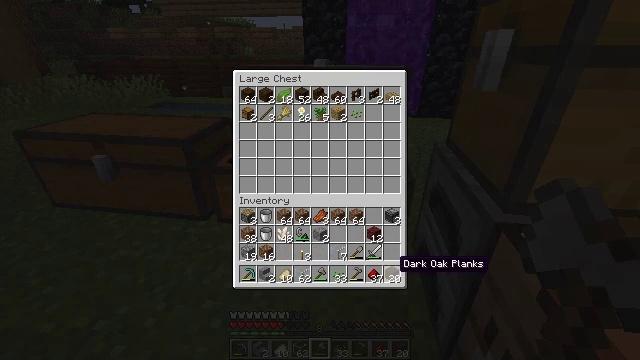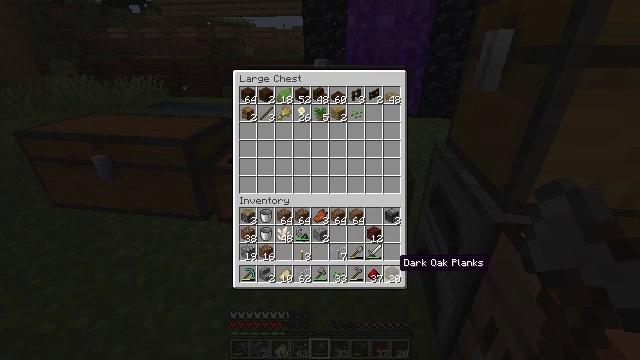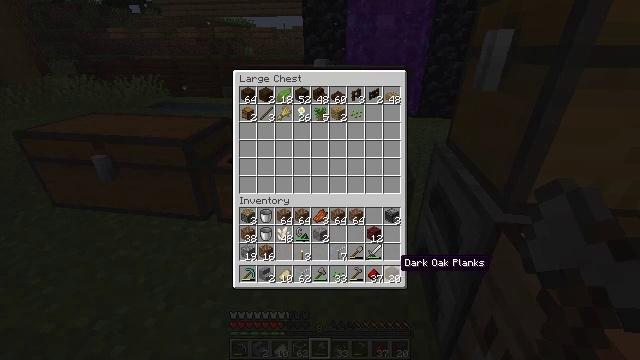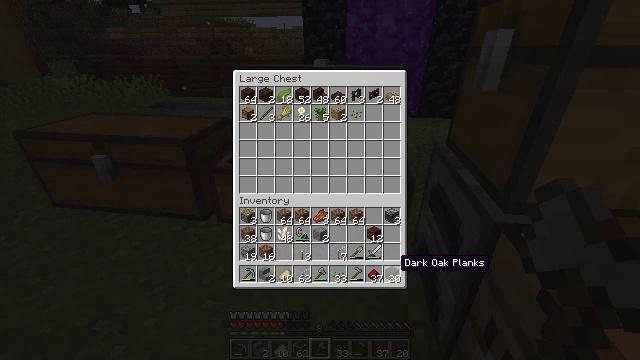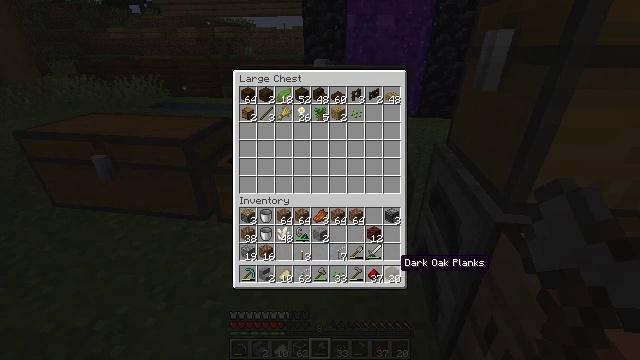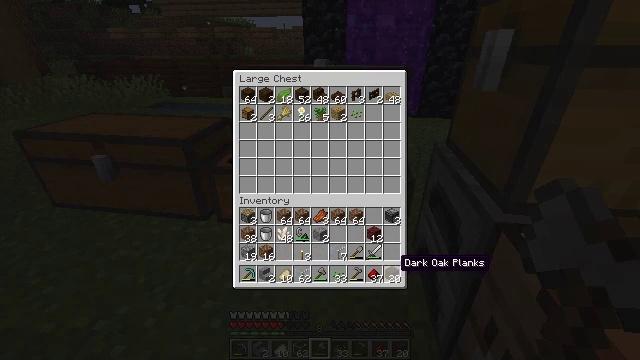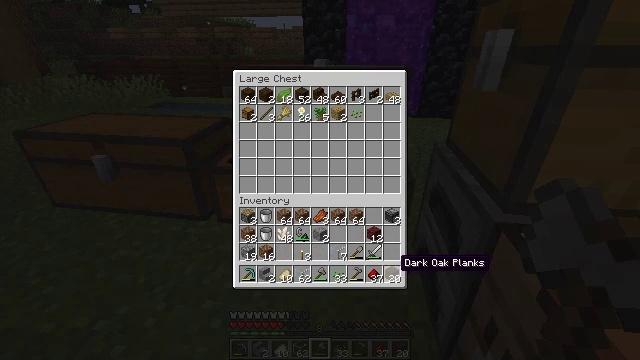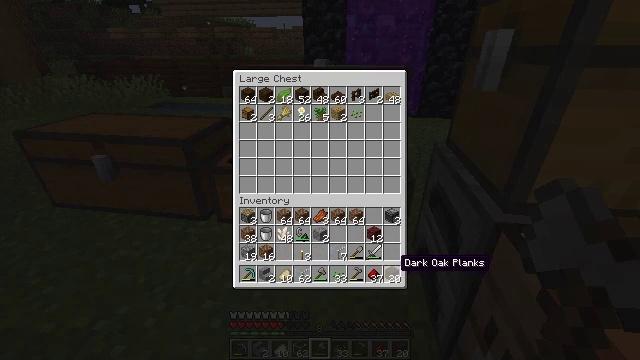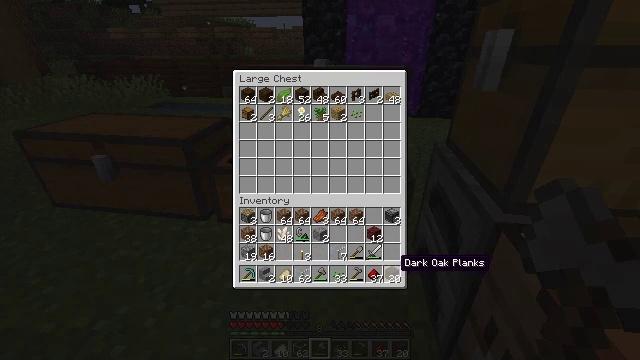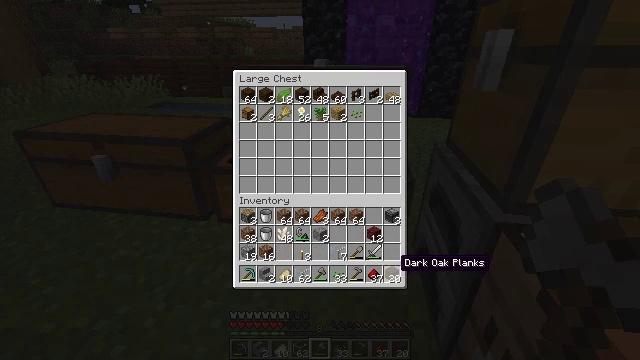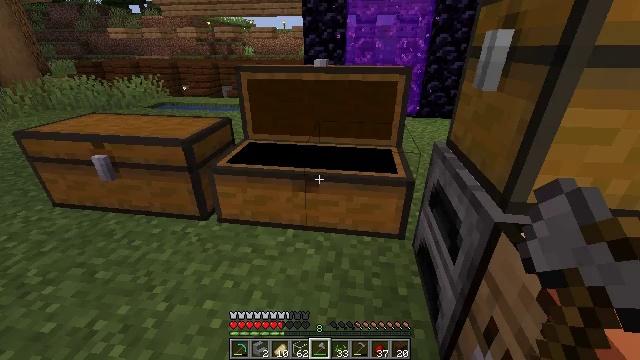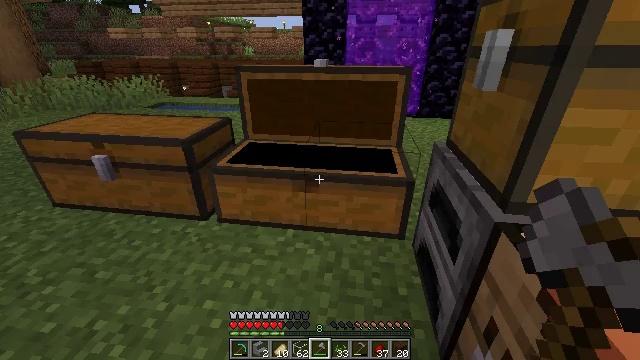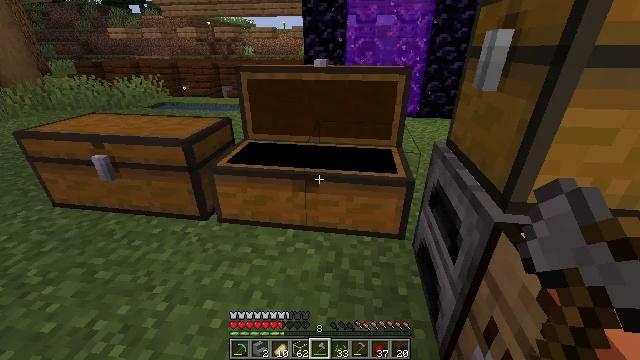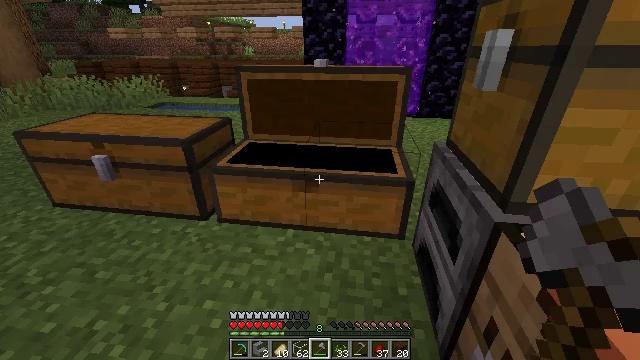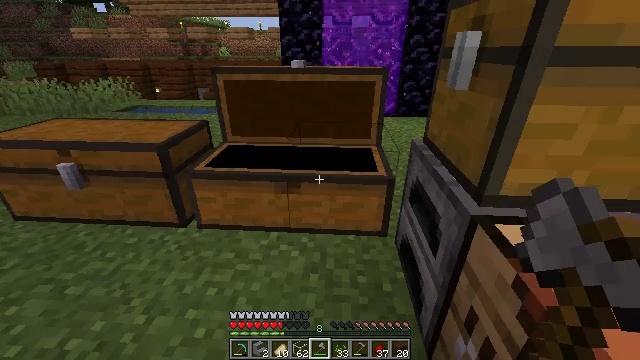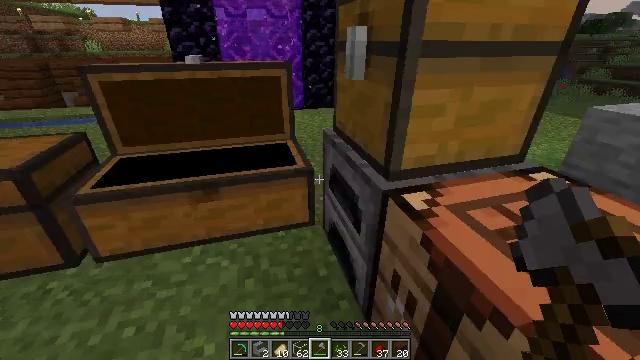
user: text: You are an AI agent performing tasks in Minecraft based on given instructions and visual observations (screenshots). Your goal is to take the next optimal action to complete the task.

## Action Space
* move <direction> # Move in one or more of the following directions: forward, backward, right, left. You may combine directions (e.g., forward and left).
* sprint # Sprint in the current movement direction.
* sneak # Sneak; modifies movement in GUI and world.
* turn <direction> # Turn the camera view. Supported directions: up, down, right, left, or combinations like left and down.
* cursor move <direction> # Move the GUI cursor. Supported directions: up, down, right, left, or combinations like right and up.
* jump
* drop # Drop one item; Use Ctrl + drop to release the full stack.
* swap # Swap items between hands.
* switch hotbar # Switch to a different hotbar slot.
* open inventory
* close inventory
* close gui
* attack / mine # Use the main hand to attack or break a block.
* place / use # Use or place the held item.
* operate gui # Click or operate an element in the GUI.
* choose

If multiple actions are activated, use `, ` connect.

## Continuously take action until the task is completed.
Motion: motion action
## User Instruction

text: Interact with the crafting table to get a dark oak trapdoor.
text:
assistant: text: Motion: no_op
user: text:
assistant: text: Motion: no_op
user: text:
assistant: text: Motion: no_op
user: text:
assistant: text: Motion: no_op
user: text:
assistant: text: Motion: no_op
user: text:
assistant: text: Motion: no_op
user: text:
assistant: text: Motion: no_op
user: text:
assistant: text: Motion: no_op
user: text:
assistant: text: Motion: no_op
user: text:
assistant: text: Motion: no_op
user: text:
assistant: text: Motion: no_op
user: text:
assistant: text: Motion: no_op
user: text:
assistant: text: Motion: no_op
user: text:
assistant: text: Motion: turn right
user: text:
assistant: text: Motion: turn right and down
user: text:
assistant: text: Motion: turn right and down
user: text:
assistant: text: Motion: turn right and down
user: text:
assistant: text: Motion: turn right and down
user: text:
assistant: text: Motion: no_op
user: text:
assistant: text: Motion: use / place
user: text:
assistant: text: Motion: use / place
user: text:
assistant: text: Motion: use / place
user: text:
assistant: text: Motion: use / place
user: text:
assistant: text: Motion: no_op
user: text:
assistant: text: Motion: no_op
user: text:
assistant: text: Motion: no_op
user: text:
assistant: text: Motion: no_op
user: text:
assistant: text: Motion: no_op
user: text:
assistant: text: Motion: turn right
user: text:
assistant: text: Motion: turn right